Question: hi im just wondering when i tried to print the report on devexpress document viewer i found a weird feature that i donw really need in terms of functionality and i want to remove it is there a way to remove it??.. this is the feature that i want to remove kindly see image for reference

Is there a way to remove it? i spend hours looking for solution for this but i cant find it i just thought that you guys could possibly help me thank in advance
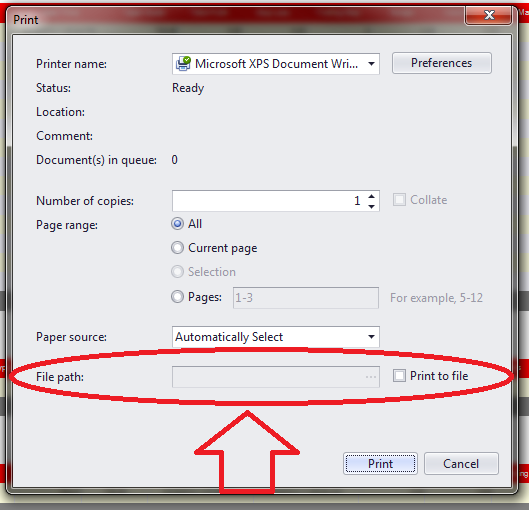
Answer: You can replace the <URL> class.
Here is the way to replace the default PrintDialogRunner:
'''
using DevExpress.XtraEditors.Preview;
// ...
static void Main(string[] args) {
PrintDialogRunner.Instance = new SystemPrintDialogRunner(); // !!!
// ...
}
'''
The code above will result that the PrintTool.PrintDialog method will invoke the standard system Print dialog:

Then you should create your own version of PrintDialogRunner that invokes the <URL> method with the the specific flags and use this class in the approach mentioned above:
'''
class CustomPrintDialogRunner : DefaultPrintDialogRunner {
public override DialogResult Run(PrintDocument document, UserLookAndFeel lookAndFeel,
IWin32Window owner, PrintDialogAllowFlags flags) {
// Disable the print-to-file option.
flags &= ~PrintDialogAllowFlags.AllowPrintToFile;
return base.Run(document, lookAndFeel, owner, flags);
}
}
//...
PrintDialogRunner.Instance = new CustomPrintDialogRunner ();
'''